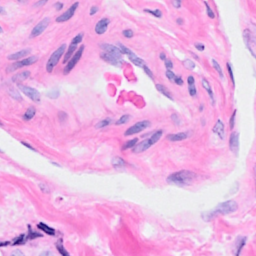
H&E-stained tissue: Breast